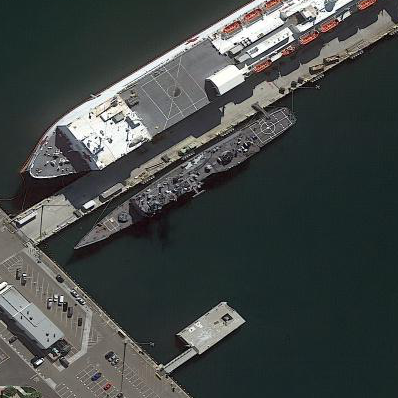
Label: cruiser